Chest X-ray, PA view. Patient: 21 years old, sex F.
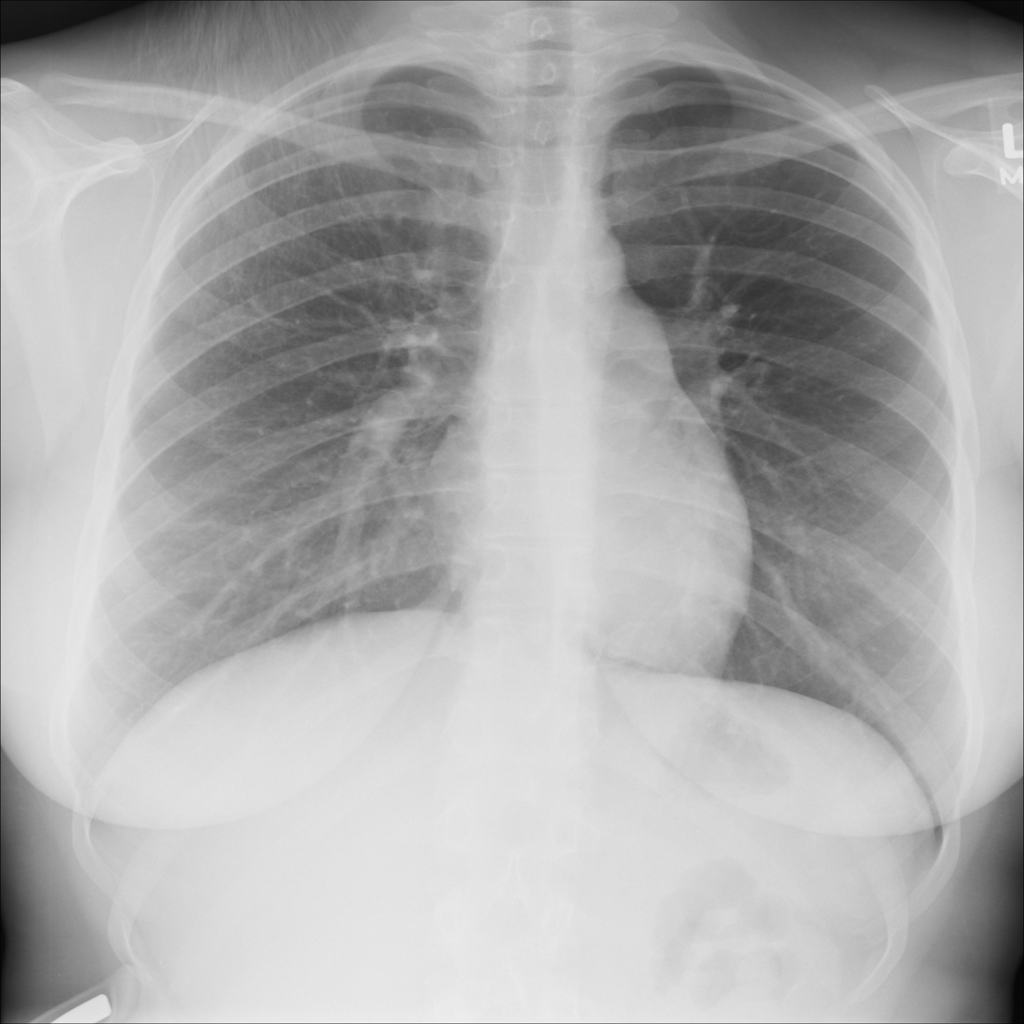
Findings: No Finding